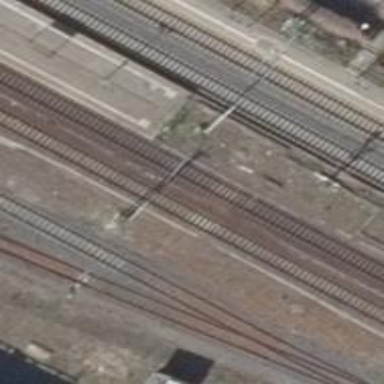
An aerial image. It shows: Railway signal.